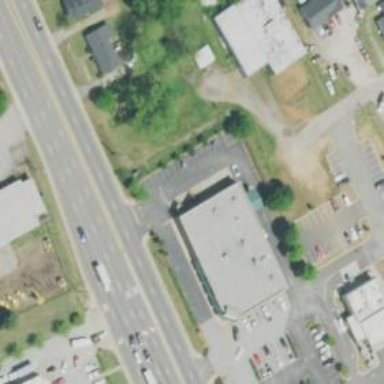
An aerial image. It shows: Pharmacy providing healthcare services.